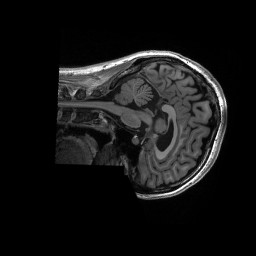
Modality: T1w
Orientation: sagittal
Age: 20
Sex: female
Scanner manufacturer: siemens
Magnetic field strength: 3 T
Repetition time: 2.53 s
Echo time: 0.0033 s